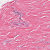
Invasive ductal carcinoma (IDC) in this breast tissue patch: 0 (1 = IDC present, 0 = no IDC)